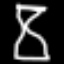
Label: hourglass